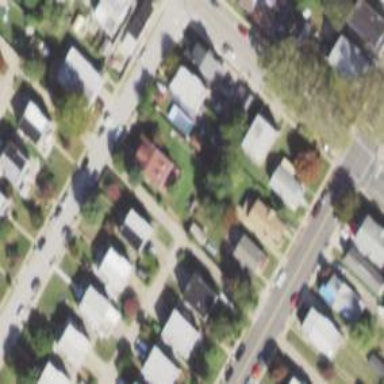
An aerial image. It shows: Alley classified as service road.